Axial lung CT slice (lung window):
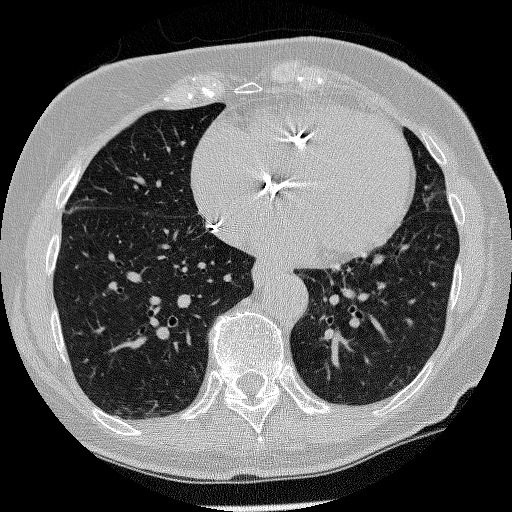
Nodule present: no